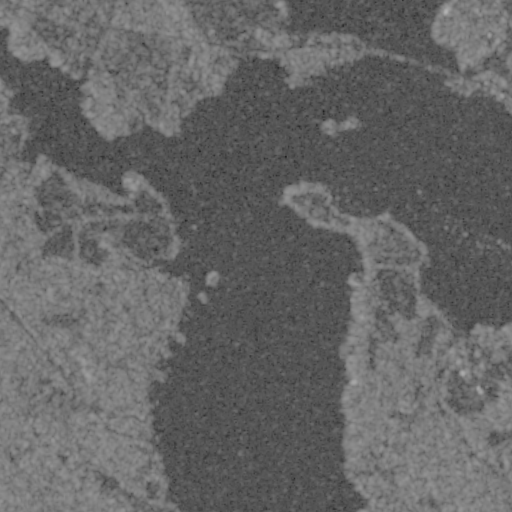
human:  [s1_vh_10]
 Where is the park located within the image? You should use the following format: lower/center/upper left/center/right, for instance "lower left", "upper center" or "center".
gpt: The park is located in the center left of the image.
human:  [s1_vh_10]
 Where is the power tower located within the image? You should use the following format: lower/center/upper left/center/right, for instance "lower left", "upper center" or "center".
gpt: The power tower is located in the lower left of the image.
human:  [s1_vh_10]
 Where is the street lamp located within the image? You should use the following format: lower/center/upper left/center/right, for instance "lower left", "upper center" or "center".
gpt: The street lamp is located in the upper right of the image.
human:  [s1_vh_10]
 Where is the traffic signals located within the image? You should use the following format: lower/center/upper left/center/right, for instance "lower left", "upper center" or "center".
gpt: The traffic signals is located in the upper right of the image.
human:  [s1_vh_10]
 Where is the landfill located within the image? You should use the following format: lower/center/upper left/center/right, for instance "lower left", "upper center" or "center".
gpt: There is no landfill in the image.

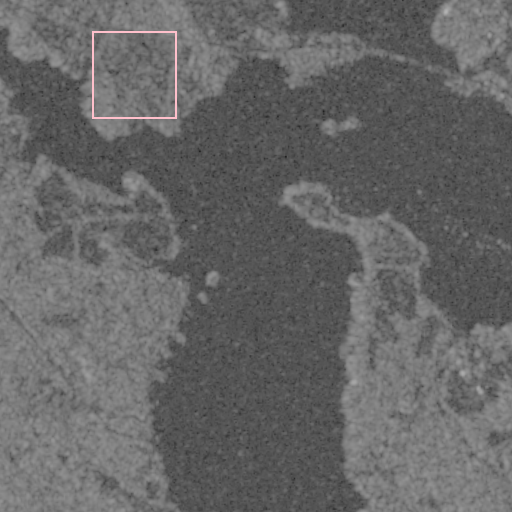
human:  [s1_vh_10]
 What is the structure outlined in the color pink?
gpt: The structure outlined in pink is a crop field.
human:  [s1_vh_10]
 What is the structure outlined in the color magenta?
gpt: There is no magenta outline.